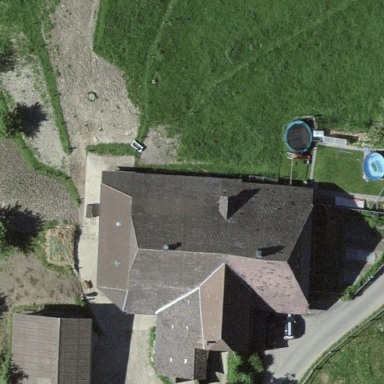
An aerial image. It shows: Farm building.